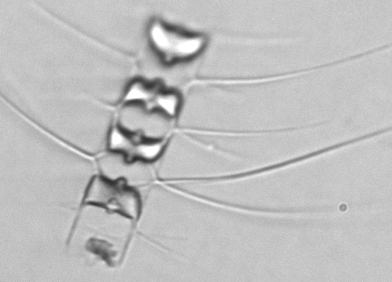
Label: Chaetoceros_didymus